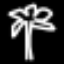
Label: palm tree